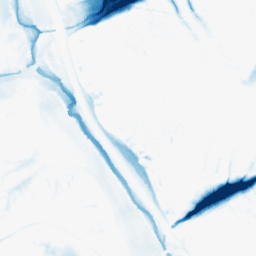
Category: morphological
Decomposition family: morphological
Decomposition parameters: operation: closing
size: 20
Upsampling method: edge_directed
Upsampling parameters: scale: 2
Upsampling scale: 2